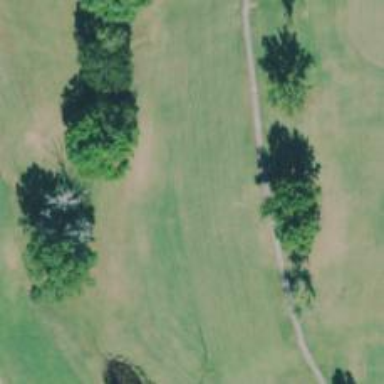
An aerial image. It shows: Golf hole.